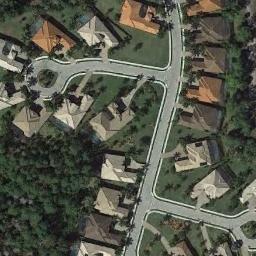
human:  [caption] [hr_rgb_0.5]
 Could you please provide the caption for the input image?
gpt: A dense residential area with lots of houses arranged neatly is next to the forest .

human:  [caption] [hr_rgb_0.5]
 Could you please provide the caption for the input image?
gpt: The dense residential is on the grass next to the road and trees .

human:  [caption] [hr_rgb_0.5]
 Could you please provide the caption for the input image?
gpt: The houses in the residential area are arranged in an arc .

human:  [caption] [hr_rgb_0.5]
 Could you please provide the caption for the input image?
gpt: There are many roads and neatly arranged houses and trees and large lawns in densely populated areas .

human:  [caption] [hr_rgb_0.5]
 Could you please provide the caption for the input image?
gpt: There are some brown buildings with trees around on dense residential area .